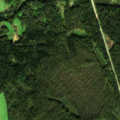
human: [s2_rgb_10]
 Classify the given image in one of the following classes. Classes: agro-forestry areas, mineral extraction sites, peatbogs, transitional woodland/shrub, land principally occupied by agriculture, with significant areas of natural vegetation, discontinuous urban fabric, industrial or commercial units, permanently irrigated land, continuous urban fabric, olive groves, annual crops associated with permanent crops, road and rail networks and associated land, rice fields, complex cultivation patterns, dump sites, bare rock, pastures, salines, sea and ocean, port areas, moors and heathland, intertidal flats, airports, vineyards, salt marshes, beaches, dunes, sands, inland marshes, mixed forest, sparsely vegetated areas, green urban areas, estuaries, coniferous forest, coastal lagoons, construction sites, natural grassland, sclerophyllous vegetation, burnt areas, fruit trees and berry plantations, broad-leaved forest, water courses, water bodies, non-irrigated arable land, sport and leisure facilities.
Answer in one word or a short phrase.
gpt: pastures, land principally occupied by agriculture, with significant areas of natural vegetation, coniferous forest, mixed forest, transitional woodland/shrub